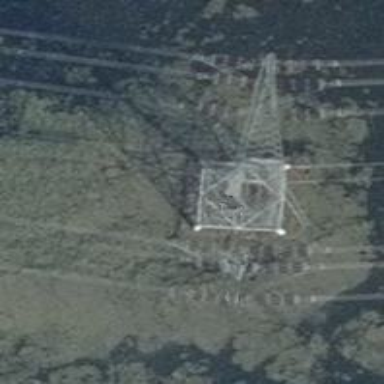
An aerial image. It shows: Power tower.